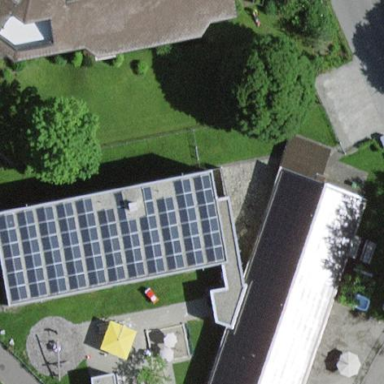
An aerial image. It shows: Kindergarten building.